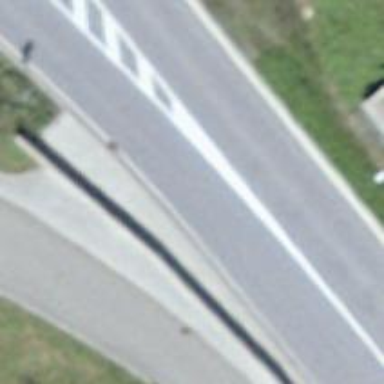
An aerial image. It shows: Primary road with asphalt surface.